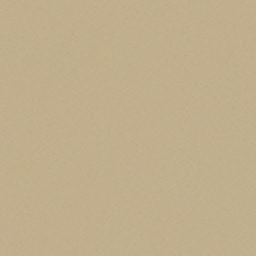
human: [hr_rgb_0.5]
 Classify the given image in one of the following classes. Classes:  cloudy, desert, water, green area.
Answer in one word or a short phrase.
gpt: desert